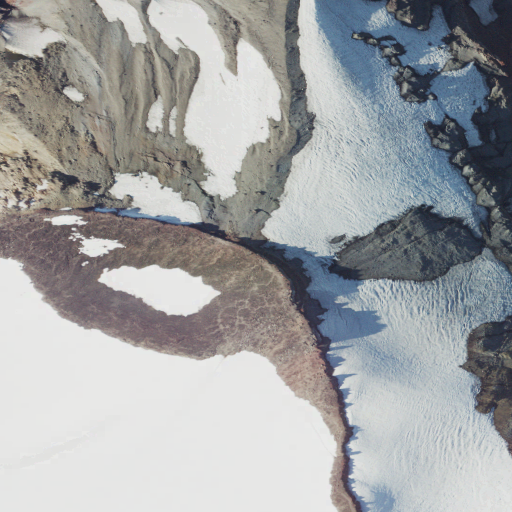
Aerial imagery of mountain in Oregon named South Sister containing snow and barren land